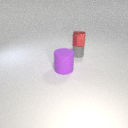
small gray rubber cylinder to the right of large purple rubber cylinder